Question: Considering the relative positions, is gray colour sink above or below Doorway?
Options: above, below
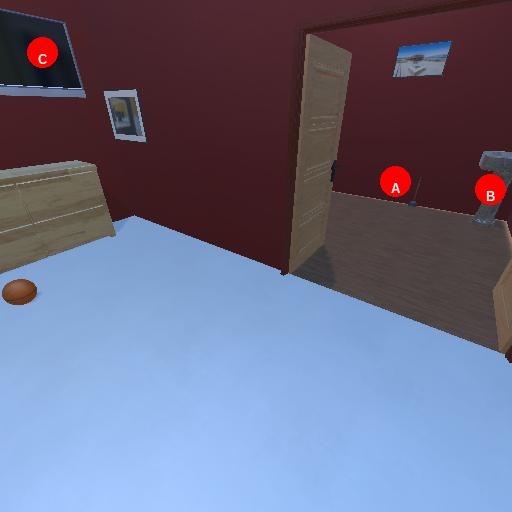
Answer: above